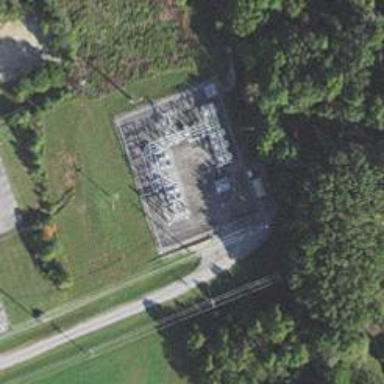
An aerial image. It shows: Lattice structure tower used for power transmission.